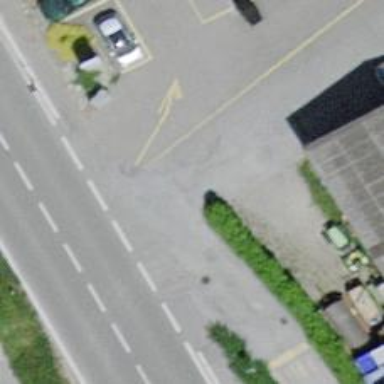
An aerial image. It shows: Unmarked crossing on footway.